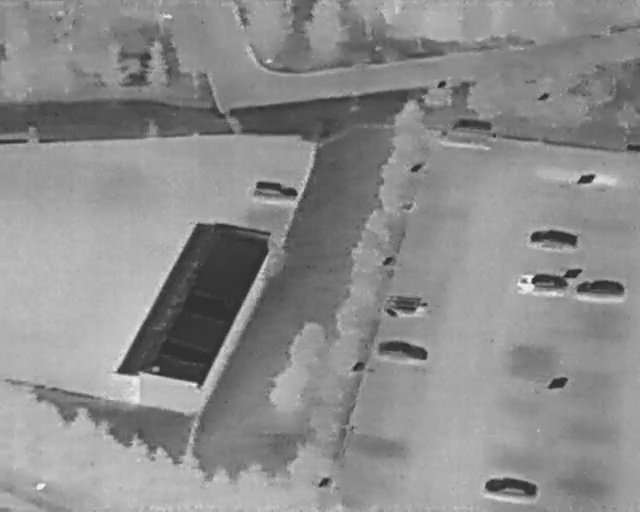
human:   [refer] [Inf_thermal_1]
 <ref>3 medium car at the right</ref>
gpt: <box>[[84, 41, 88, 51, 8], [82, 50, 86, 60, 2], [92, 51, 95, 61, 2]]</box>

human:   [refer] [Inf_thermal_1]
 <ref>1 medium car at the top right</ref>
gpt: <box>[[70, 20, 75, 31, 4]]</box>

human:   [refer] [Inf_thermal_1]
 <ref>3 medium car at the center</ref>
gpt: <box>[[41, 32, 44, 41, 6], [61, 55, 65, 64, 2], [61, 63, 64, 73, 10]]</box>